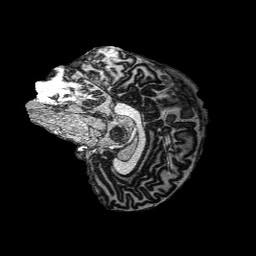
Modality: MP2RAGE
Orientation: sagittal